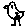
Label: bird